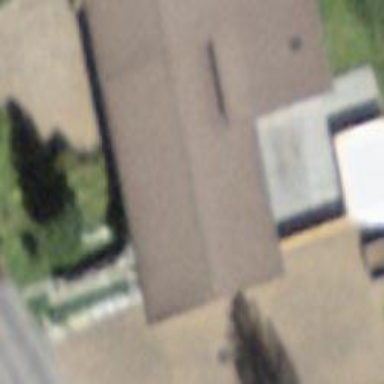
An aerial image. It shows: Garage building.